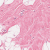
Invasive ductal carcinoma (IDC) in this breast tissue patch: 0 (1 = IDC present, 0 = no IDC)